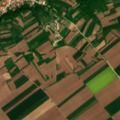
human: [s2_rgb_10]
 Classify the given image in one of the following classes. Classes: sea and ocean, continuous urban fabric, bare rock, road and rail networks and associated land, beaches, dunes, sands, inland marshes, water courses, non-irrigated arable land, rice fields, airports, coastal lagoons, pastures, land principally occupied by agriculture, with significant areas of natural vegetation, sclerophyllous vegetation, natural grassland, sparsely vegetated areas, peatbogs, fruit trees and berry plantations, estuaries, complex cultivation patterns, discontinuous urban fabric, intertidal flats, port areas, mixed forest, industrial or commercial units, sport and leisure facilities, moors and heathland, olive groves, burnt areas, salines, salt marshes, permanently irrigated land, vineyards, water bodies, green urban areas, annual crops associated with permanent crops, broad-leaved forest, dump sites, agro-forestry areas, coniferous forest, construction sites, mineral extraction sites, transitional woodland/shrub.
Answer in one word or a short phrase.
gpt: discontinuous urban fabric, non-irrigated arable land, land principally occupied by agriculture, with significant areas of natural vegetation, broad-leaved forest